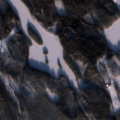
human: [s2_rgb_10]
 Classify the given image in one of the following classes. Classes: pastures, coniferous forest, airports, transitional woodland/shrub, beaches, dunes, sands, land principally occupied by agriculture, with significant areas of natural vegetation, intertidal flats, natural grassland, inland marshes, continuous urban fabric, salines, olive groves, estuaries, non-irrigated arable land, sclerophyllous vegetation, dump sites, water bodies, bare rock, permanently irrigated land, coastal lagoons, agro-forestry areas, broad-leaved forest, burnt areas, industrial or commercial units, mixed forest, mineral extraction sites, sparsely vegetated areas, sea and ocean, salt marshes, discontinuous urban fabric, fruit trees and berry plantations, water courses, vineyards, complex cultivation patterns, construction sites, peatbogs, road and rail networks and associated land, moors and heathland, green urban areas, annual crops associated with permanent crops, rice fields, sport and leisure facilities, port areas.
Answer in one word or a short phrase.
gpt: coniferous forest, mixed forest, transitional woodland/shrub, water bodies